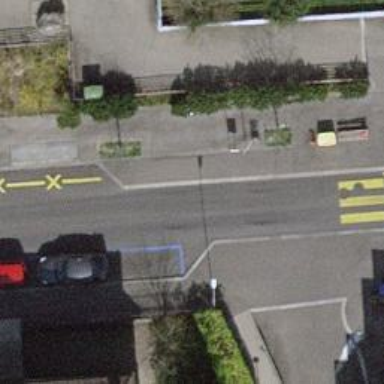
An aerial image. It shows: Bus stop with platform for public transport.